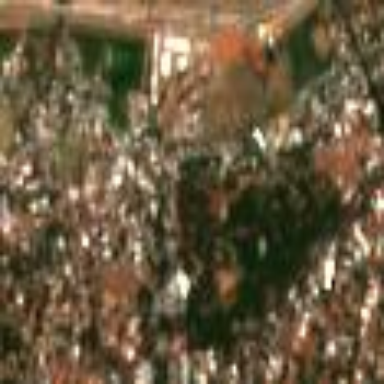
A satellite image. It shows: Irregular settlement in residential area.